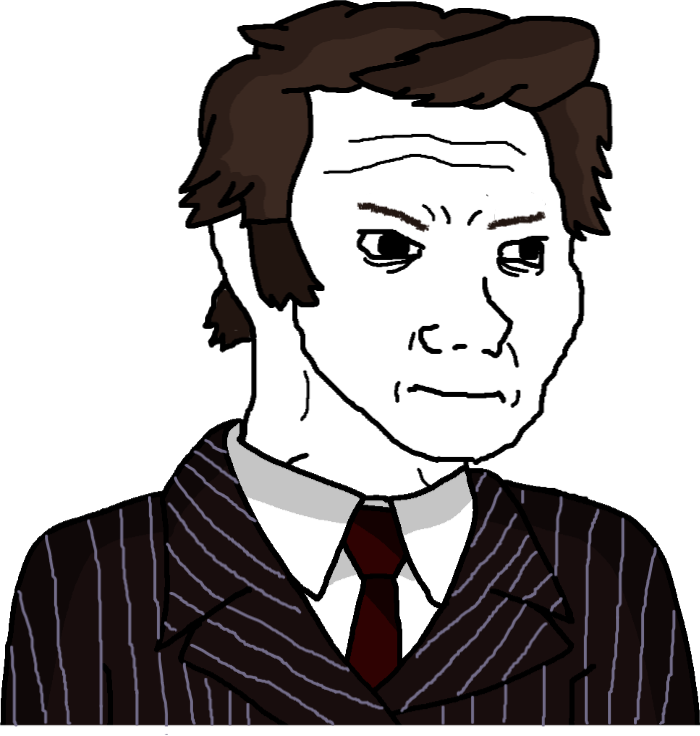
Label: 5_Doomer